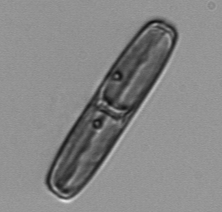
Label: Ephemera